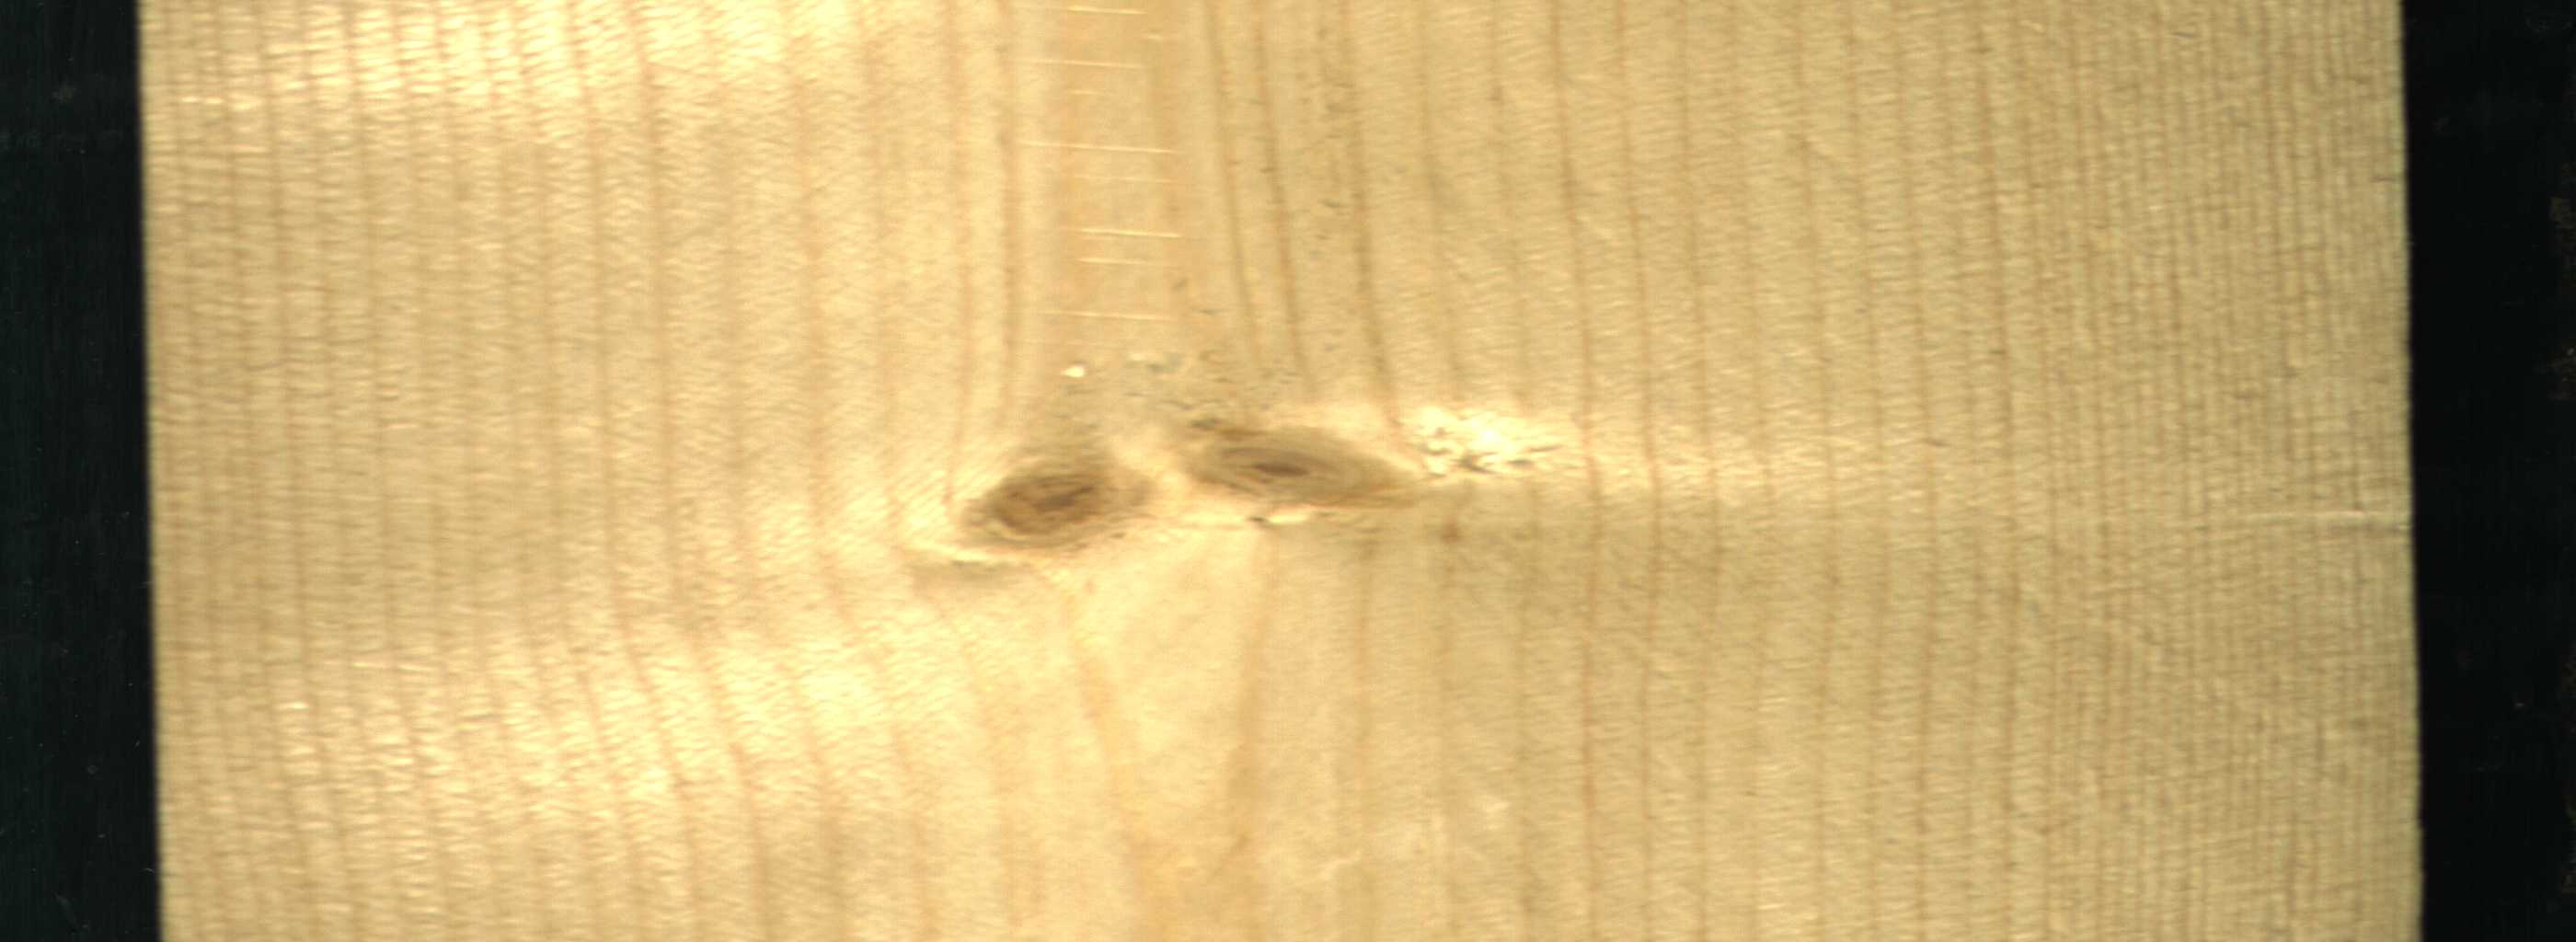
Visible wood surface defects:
Live_Knot
Live_Knot